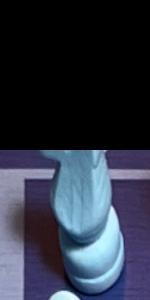
Label: Knight_White